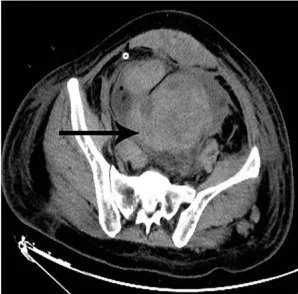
Unenhanced computer tomography (CT) showed peritoneal diffuse effusion in pelvis with different mixed attenuation values at the admission to our department.
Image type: radiology (ct)